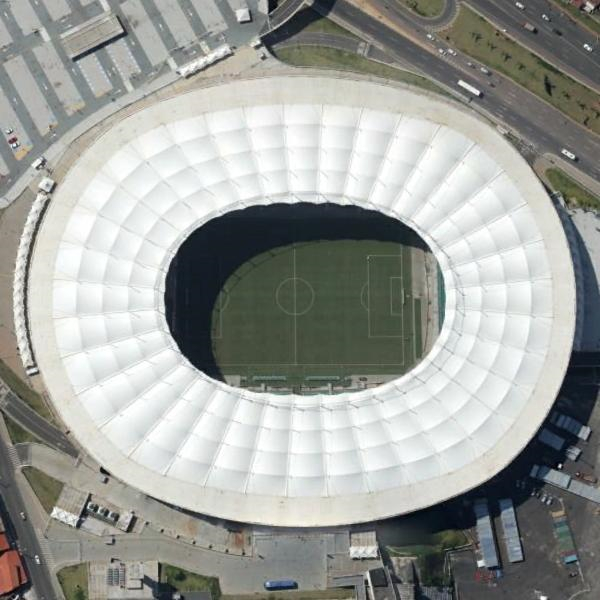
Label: Stadium